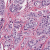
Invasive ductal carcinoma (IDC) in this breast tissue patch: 1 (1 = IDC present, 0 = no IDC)